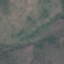
Label: HerbaceousVegetation